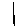
Label: line